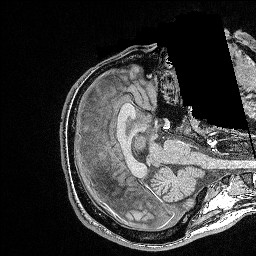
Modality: FLASH
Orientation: axial
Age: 31
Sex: male